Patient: sex M, age 61
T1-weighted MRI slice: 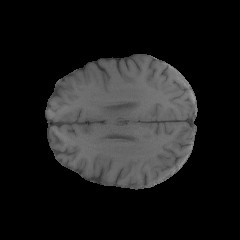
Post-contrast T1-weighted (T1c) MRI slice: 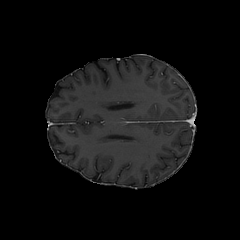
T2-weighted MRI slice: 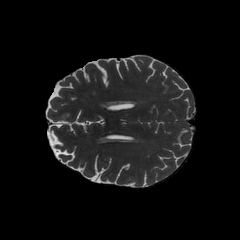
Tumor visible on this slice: no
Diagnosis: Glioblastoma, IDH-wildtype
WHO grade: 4